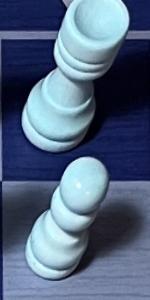
Label: Pawn_White